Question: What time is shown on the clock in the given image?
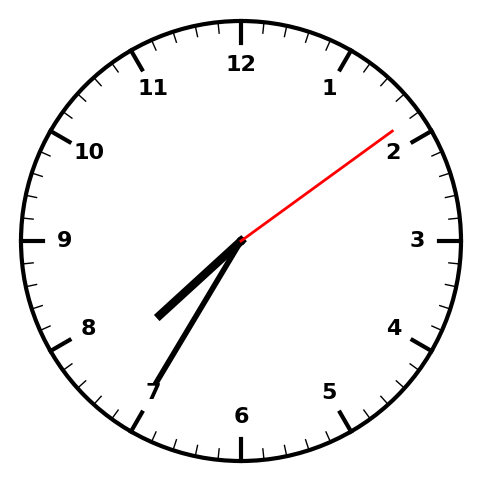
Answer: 07:35:09